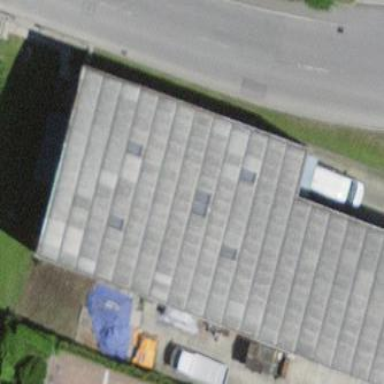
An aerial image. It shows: Industrial building.